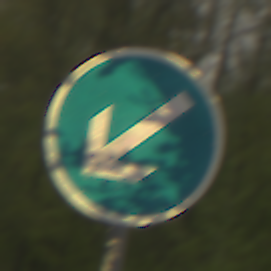
Verkehrszeichen: VorgeschriebeneVorbeifahrtLinks
Umgebung: Outdoor, Nature
Tageszeit: MorningAfternoon
Wetter: Overcast
Licht: Natural
Jahreszeit: NotSpecified
Kontrast: LowContrast